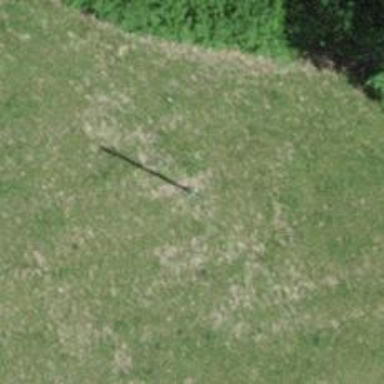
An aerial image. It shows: Minor power line.